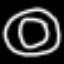
Label: donut